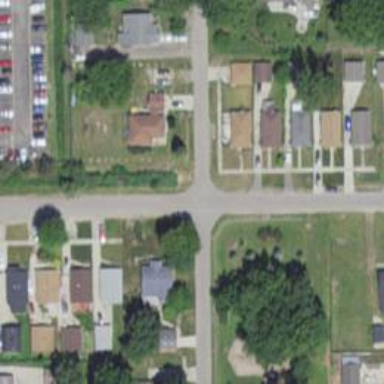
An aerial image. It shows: Residential road.